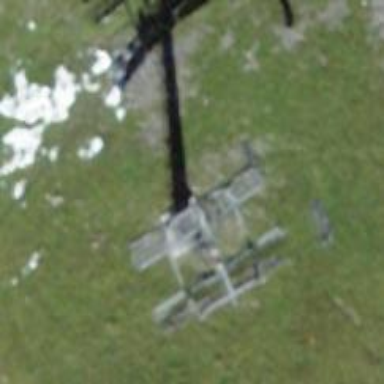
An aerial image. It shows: Pylon used for aerialway.